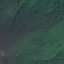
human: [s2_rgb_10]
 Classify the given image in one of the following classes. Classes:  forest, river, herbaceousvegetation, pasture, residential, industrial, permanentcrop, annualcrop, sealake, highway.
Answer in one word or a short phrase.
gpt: Forest